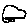
Label: car